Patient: sex F, age 58
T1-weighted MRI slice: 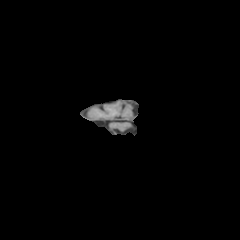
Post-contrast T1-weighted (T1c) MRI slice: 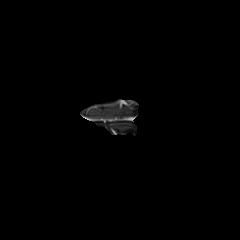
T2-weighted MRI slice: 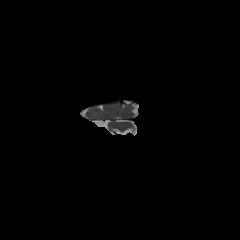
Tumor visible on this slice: no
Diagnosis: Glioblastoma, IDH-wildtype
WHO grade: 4